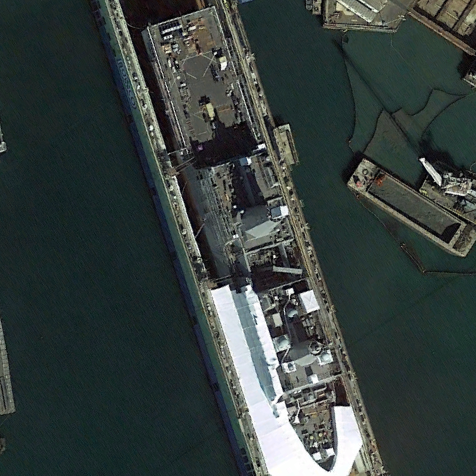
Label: combat